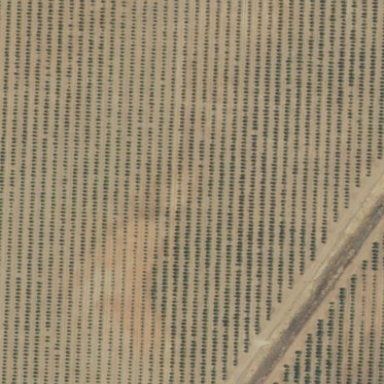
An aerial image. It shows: Almond orchard with rows of almond trees.